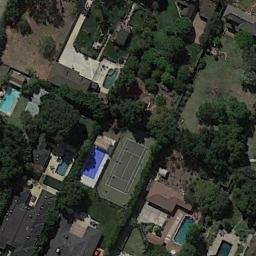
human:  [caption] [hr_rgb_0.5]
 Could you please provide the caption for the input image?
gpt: There were several felled trees near the tennis court .

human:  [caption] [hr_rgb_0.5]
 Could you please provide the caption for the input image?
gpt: The tennis court is on the grass next to some buildings and trees .

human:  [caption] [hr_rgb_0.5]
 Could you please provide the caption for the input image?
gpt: Tennis court and swimming pool in the middle of a residential area surrounded by trees .

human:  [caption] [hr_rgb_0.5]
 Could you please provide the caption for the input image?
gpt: There are many buildings of different shapes beside the tennis courts .

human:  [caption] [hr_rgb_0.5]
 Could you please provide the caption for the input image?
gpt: There are many green trees and some buildings around the tennis court .